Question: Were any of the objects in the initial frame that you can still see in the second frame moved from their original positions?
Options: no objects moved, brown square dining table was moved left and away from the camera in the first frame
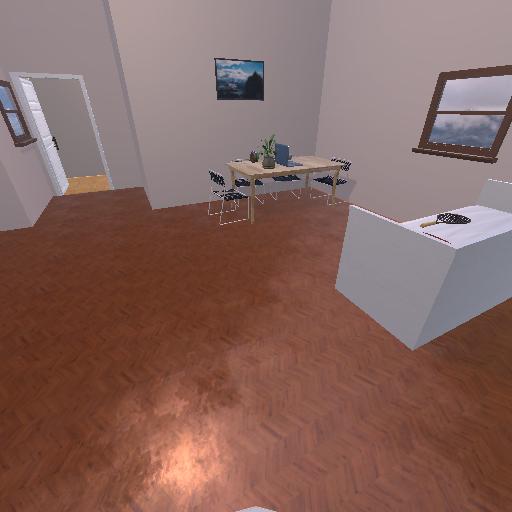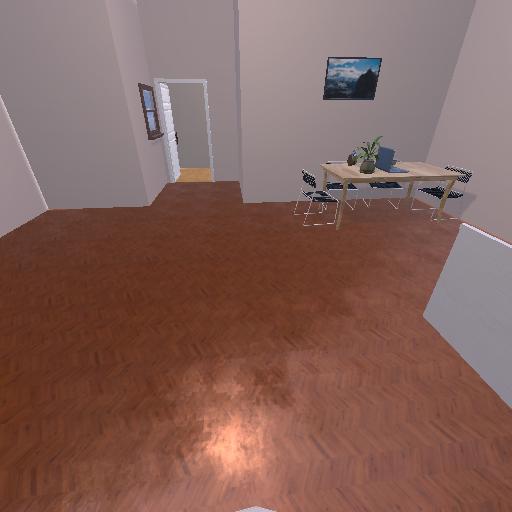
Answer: no objects moved